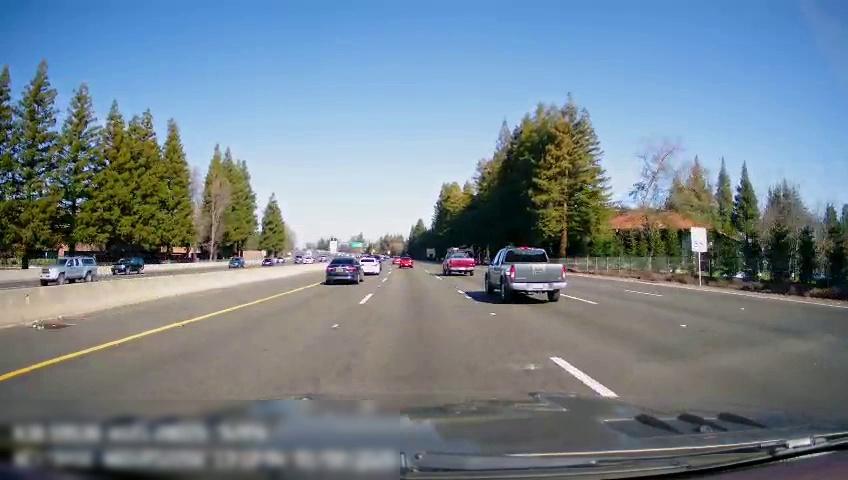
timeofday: Day
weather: Sunny
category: Drivable Space
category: Vehicles | SUV
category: Vehicles | SUV
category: Vehicles | Car
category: Vehicles | Car
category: Vehicles | Car
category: Vehicles | Car
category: Vehicles | Car
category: Vehicles | Car
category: Drivable Space
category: Vehicles | Truck
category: Vehicles | Truck
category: Vehicles | Car
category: Vehicles | SUV
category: Vehicles | Car
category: Vehicles | Car
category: Lanes | Alternate Lane
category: Lanes | Alternate Lane
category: Lanes | Alternate Lane
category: Lanes | Current Lane
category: Lanes | Current Lane
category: Lanes | Alternate Lane
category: Traffic | Signs
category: Traffic | Signs
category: Traffic | Signs